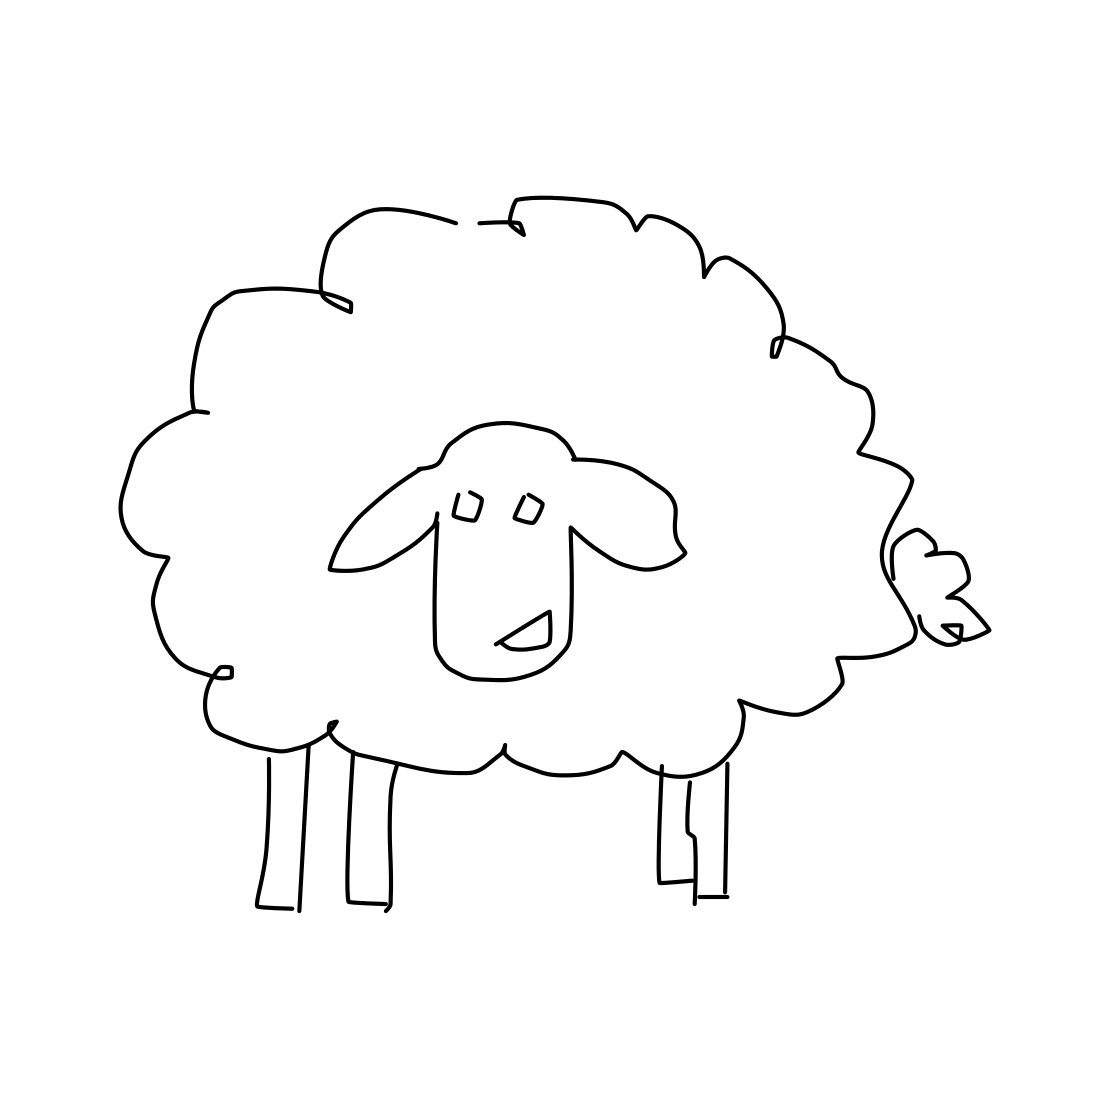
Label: sheep